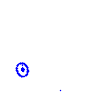
Particle: kaon